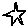
Label: star